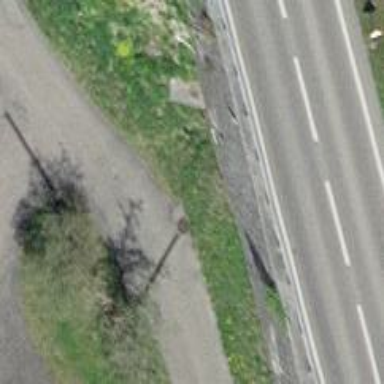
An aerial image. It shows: Asphalt track with grade1 surface.